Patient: sex F, age 26
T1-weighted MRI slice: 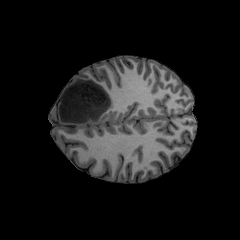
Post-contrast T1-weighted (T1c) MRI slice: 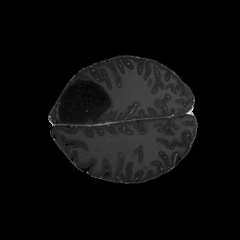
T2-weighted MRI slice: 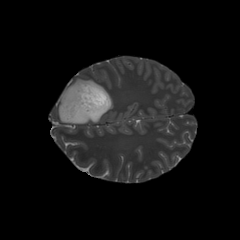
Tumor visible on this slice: yes
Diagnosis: Astrocytoma, IDH-mutant
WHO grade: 3